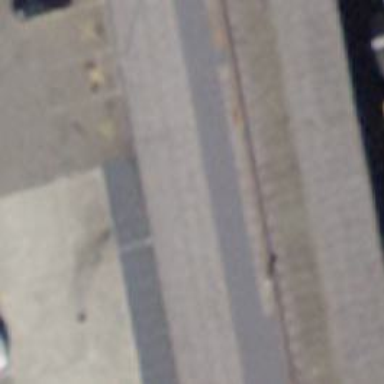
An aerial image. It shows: Car shop that offers dealer and repair services.